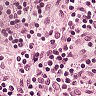
Metastatic tissue present: no